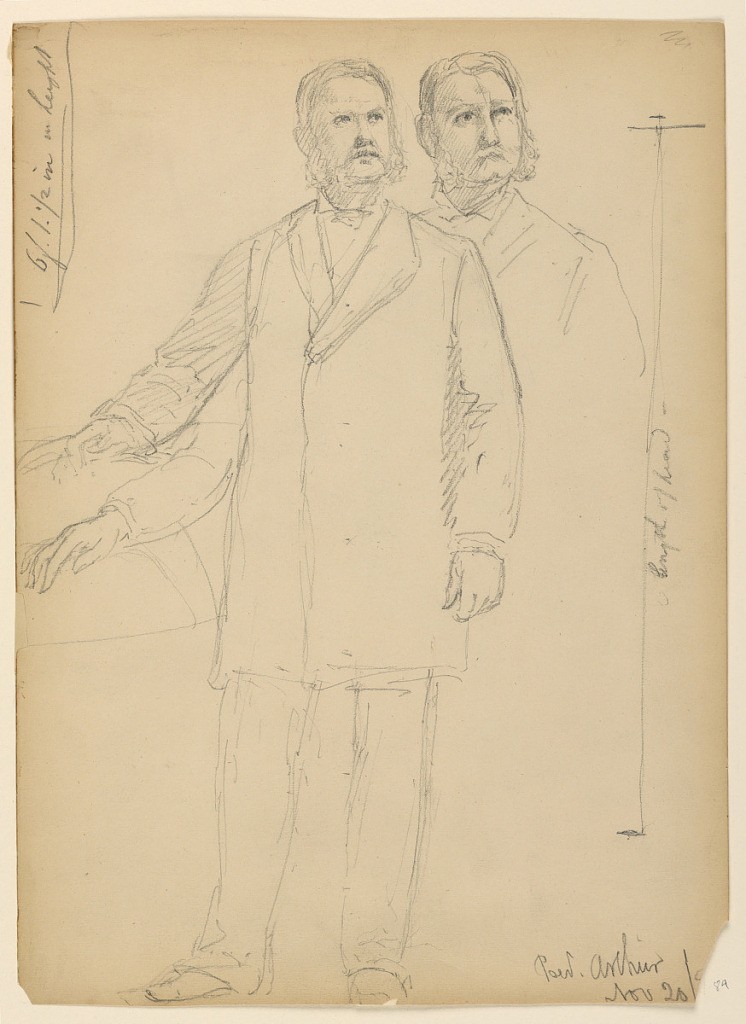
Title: President Chester A. Arthur, Standing, with Separate Head, Shoulder, and Arm Study
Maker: Daniel Huntington, American, 1816–1906
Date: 1850
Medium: Graphite on buff wove paper
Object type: Drawing
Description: Standing male figure with right hand raised and left arm at side, gazing upward toward right. Additional studies of right arm, head and shoulder. Verso: Three foot studies.